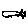
Label: cat